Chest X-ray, AP view. Patient: 16 years old, sex M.
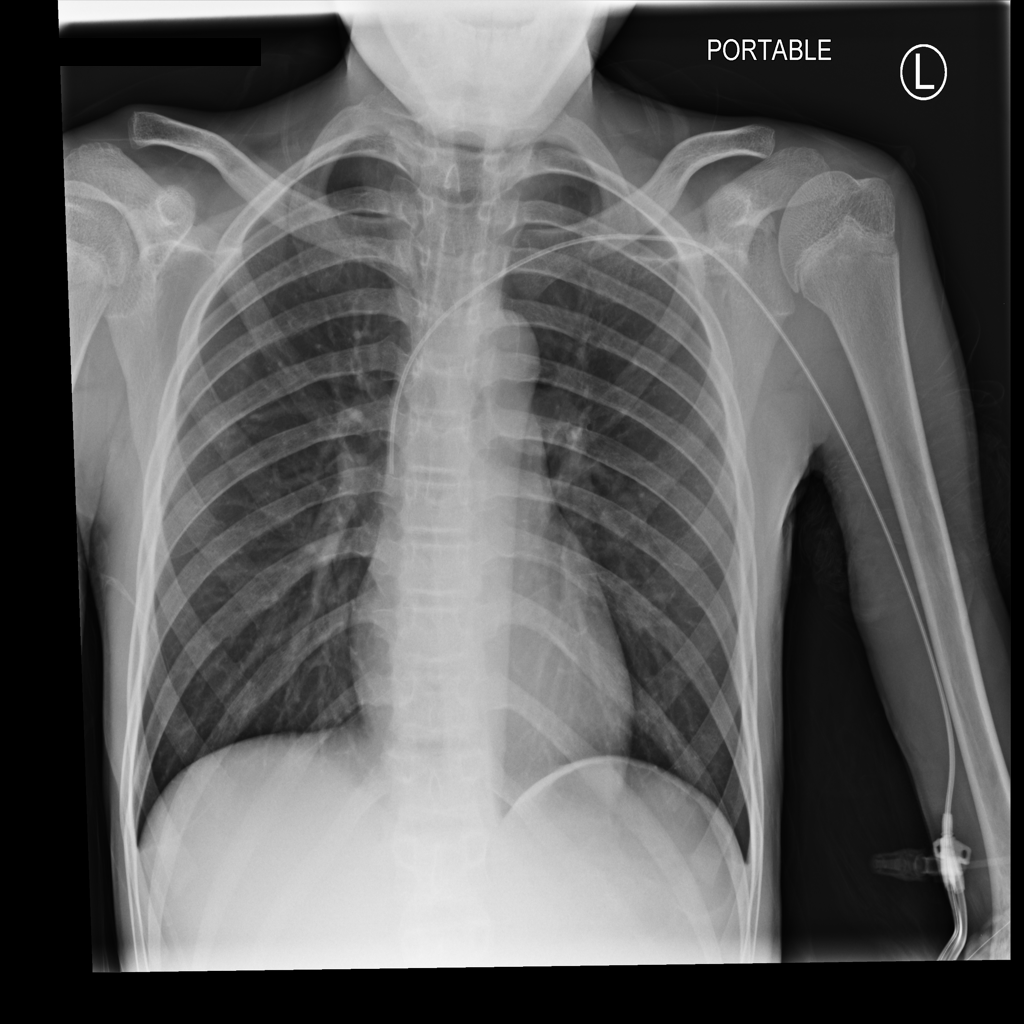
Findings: No Finding